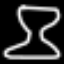
Label: hourglass